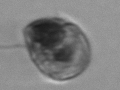
Label: Proterythropsis